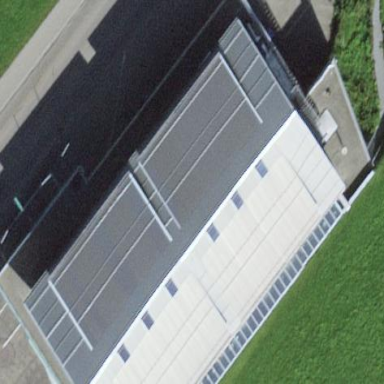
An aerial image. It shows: Car repair shop located in building.